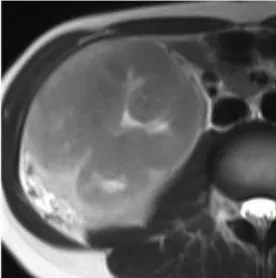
At half-Fourier acquisition single-shot turbo spin-echo (HASTE) T2-weighted imaging (B), the mass has relatively uniform low intensity with a slight mixture of hyperintense areas.
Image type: radiology (mri)